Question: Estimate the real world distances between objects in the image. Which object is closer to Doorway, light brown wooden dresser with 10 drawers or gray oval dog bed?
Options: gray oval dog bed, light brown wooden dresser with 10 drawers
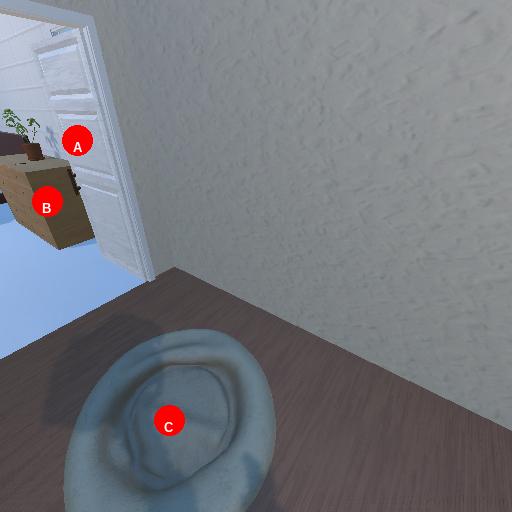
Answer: gray oval dog bed